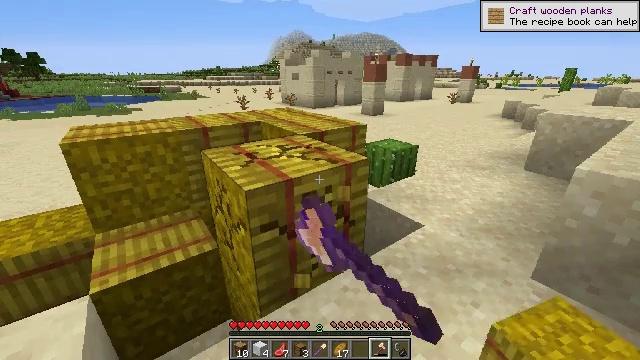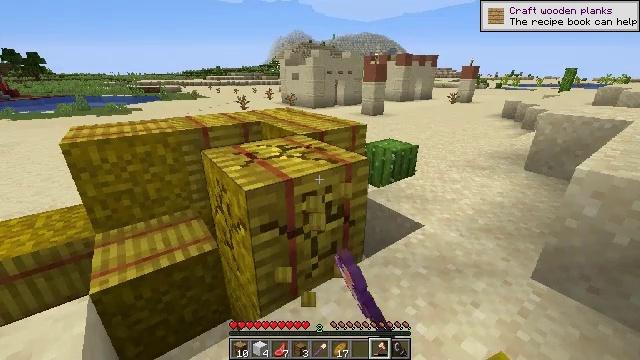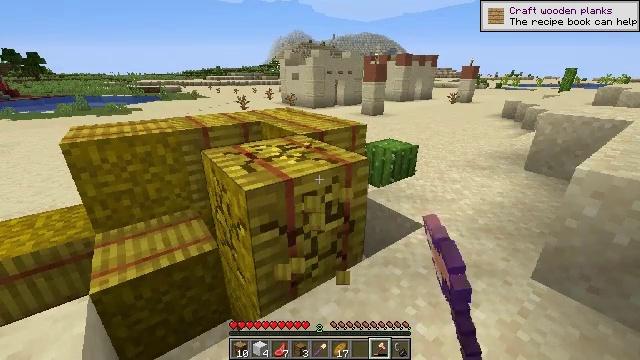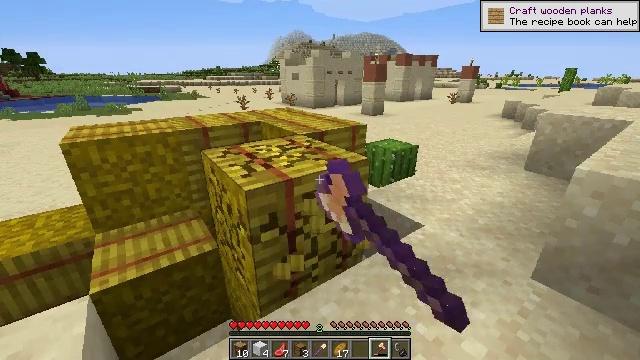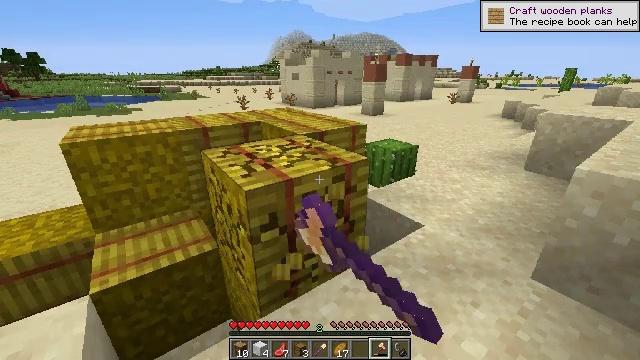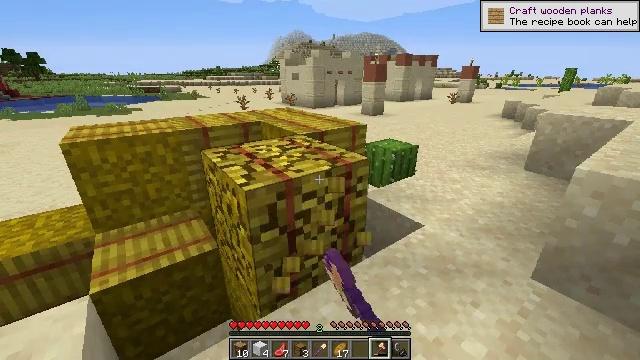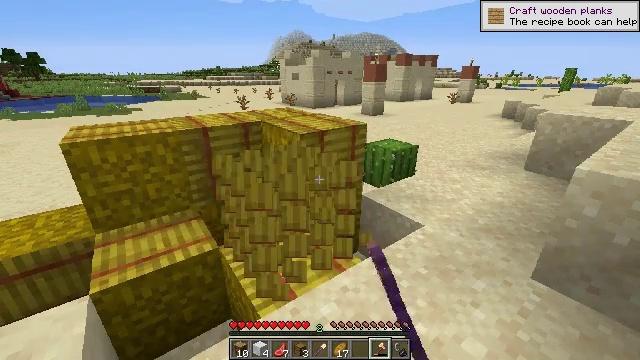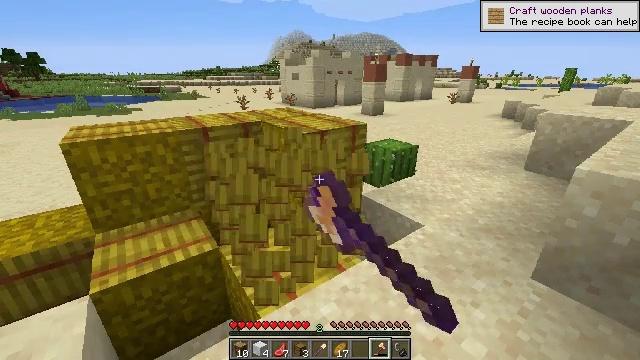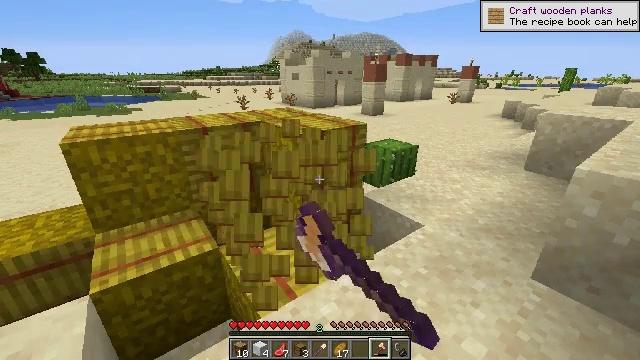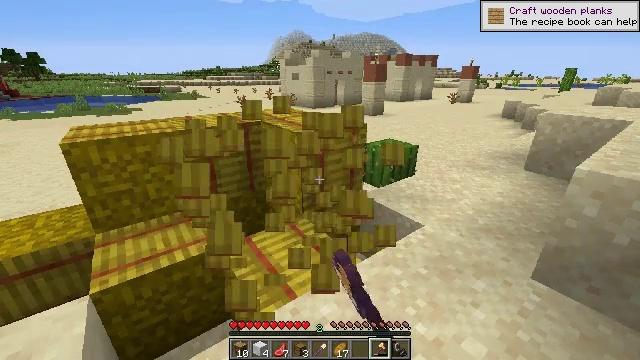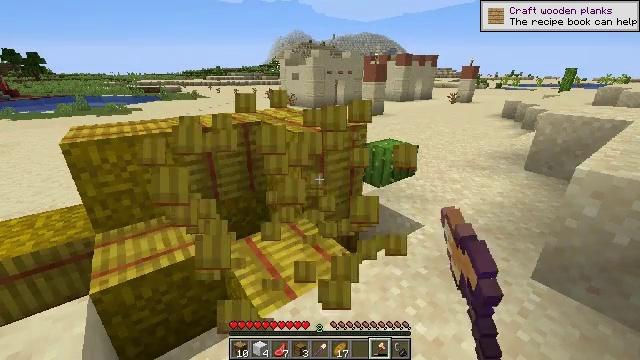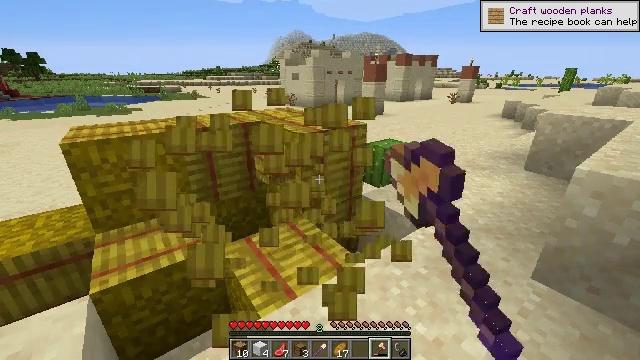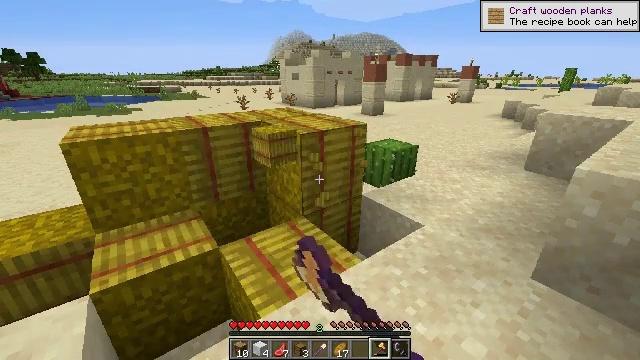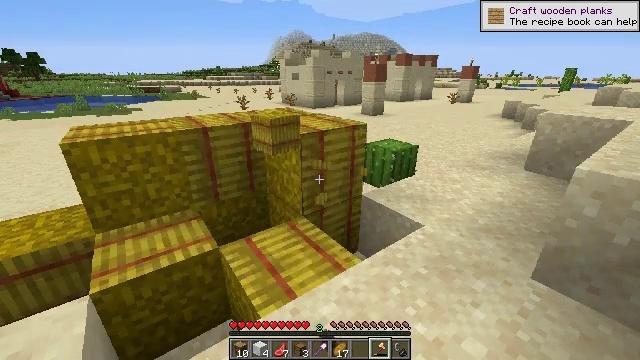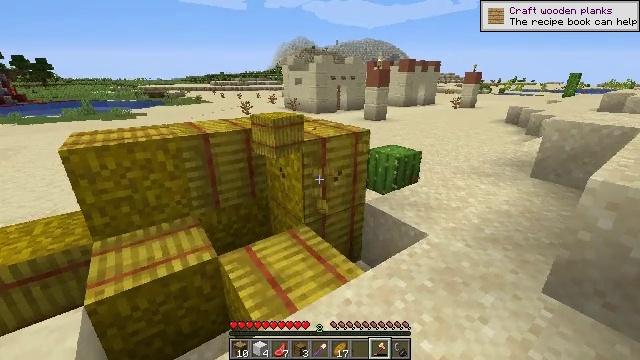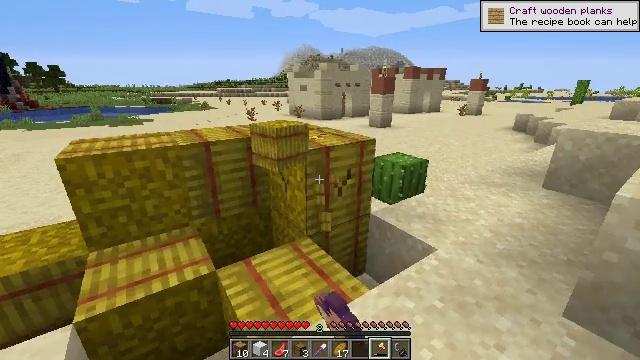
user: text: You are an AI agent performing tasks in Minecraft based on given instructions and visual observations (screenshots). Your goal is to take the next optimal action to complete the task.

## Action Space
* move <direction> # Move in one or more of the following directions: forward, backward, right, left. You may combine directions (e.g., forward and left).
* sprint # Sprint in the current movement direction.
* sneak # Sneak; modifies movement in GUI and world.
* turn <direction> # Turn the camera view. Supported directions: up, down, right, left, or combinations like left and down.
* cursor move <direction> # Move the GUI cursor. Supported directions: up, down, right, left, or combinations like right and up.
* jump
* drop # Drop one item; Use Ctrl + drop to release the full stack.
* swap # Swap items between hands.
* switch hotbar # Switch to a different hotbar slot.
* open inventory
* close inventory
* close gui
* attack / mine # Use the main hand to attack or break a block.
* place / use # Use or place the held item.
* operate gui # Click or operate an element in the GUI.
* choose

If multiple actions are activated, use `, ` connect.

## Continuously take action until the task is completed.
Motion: motion action
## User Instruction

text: Mine a hay block from the field.
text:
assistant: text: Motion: attack / mine
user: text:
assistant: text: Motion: attack / mine
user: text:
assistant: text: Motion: attack / mine
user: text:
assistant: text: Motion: attack / mine
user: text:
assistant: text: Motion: attack / mine
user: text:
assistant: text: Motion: attack / mine
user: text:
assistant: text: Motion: attack / mine
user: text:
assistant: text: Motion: attack / mine
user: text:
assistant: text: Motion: attack / mine
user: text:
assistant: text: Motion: attack / mine
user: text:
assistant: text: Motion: attack / mine
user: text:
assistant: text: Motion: attack / mine
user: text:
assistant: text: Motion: attack / mine
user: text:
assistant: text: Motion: move forward, turn up, attack / mine
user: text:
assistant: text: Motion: move forward, turn left and up, attack / mine
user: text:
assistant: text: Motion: move forward, attack / mine
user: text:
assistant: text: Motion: attack / mine
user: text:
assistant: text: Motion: attack / mine
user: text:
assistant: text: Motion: attack / mine
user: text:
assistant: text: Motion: attack / mine
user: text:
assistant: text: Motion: attack / mine
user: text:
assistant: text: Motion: attack / mine
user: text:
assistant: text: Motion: attack / mine
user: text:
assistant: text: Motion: attack / mine
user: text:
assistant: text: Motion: attack / mine
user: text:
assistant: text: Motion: attack / mine
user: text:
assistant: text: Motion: attack / mine
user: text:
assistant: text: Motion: attack / mine
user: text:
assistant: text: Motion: attack / mine
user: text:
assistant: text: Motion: attack / mine